Interaction volume radius: 10 \u00c5
Interaction volume height: 10 \u00c5
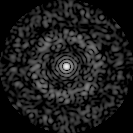
Disorder parameter: 0.8604